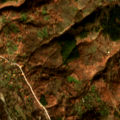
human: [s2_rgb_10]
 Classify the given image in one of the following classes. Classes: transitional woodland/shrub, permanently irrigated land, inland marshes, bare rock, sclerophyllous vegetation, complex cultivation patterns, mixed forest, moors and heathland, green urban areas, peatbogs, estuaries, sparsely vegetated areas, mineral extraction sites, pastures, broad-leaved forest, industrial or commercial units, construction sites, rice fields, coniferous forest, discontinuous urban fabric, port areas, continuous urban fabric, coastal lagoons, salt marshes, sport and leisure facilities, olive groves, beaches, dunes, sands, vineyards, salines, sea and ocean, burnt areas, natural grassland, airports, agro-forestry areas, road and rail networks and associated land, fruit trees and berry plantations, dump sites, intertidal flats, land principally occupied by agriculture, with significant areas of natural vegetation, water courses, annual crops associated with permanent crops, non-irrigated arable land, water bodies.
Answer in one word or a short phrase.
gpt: land principally occupied by agriculture, with significant areas of natural vegetation, coniferous forest, mixed forest, transitional woodland/shrub